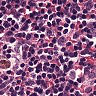
Metastatic tissue present: no